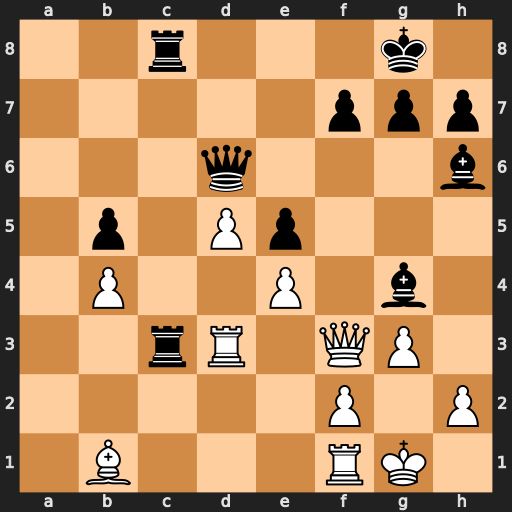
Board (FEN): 2r3k1/5ppp/3q3b/1p1Pp3/1P2P1b1/2rR1QP1/5P1P/1B3RK1
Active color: w
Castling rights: -
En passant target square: -
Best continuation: Rxc3 Qxb4 Rxc8+